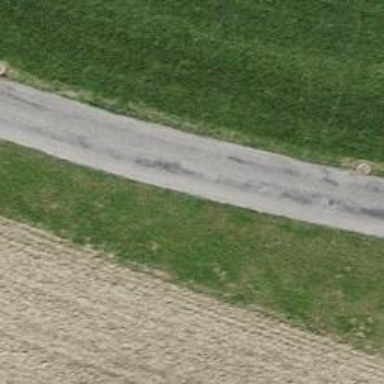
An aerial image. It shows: Unclassified road.